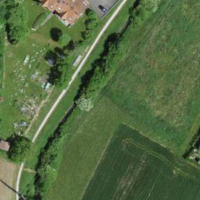
EUNIS habitat code: 55
Species observed at this site:
Menyanthes trifoliata